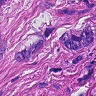
Metastatic tissue present: yes